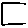
Label: square